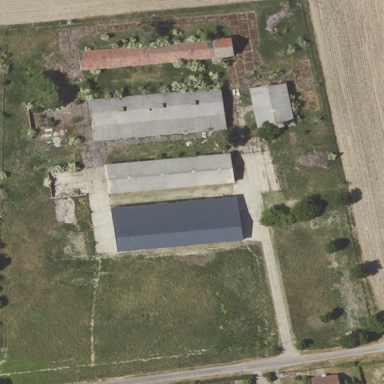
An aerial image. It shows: Farmyard area.